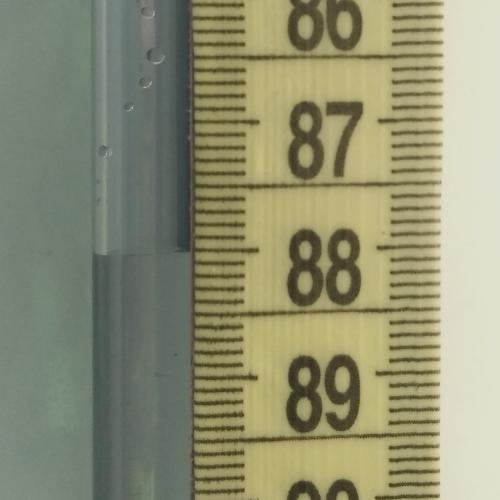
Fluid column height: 88.0 cm